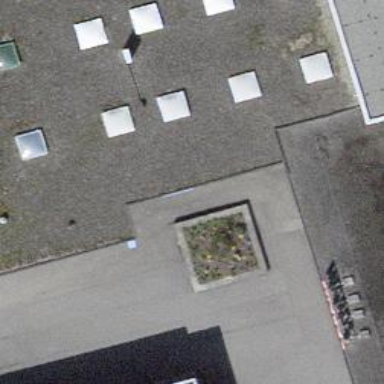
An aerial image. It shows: Kiosk.